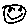
Label: smiley face